Question: I am trying to create a barplot of household income, but the x-values are in the wrong order.
Here's the categories household income I got from my work's API: "0-15k", "15k-25k", "25k-35k", "35k-50k", "50k-75k", "75k-100k", "100k-125k", "125k-150k", "150k-175k", "175k-200k", "200k-250k", "250k+". I took out the names of the email for privacy and used the first 25 rows only.
My script:
'''
#Load Data
Store2 <- read.csv("/Users/Documents/Work/Data/Client2.csv",
na.strings = "", head = TRUE)
#First 25 rows
Email Age Gender HouseholdIncome MaritalStatus
1 @aol.com <NA> Male <NA> <NA>
2 @yahoo.com 45-54 Female <NA> <NA>
3 @stratatec.com <NA> <NA> <NA> <NA>
4 @gmail.com <NA> <NA> <NA> <NA>
5 5@yahoo.com 45-54 Female 75k-100k Married
6 @aol.com 25-34 Male 75k-100k Married
7 @yahoo.com 35-44 Female 125k-150k Married
8 d@sbcglobal.net 55-64 Male 75k-100k Married
9 @yahoo.com 65+ Female 25k-35k Married
10 @me.com <NA> Female <NA> <NA>
11 @sunupcorp.com <NA> Female <NA> <NA>
12 @yahoo.com 45-54 Male 75k-100k Married
13 @att.net <NA> <NA> <NA> <NA>
14 @verizon.net <NA> Male <NA> <NA>
15 @yahoo.com 45-54 Male 50k-75k <NA>
16 @gmail.com 45-54 Male 50k-75k <NA>
17 @roadrunner.com 45-54 Female 15k-25k Single
18 @aol.com 35-44 Male 50k-75k Single
19 @yahoo.com 45-54 Male 125k-150k Single
20 @aol.com <NA> <NA> <NA> <NA>
21 @gmail.com 25-34 Male <NA> <NA>
22 @yahoo.com 25-34 Male 50k-75k Single
23 @gmail.com 55-64 Male 150k-175k Married
24 @trellnjoyce.com <NA> Female 35k-50k Married
25 @aol.com 65+ Male 50k-75k Married
'''
I made the changes to the plot, but the X-axis label is in the way.
'''
#Plot of Household Income
res <- ordered(Store2$HouseholdIncome, levels=c("0-15k", "15k-25k", "25k-35k",
"35k-50k", "50k-75k", "75k-100k",
"100k-125k", "125k-150k", "150k-175k",
"175k-200k", "200k-250k", "250k+"))
#Set dimensions
par(mar=c(8,4,4,3))
#Create plot
plot(res, main = "Distribution of Household Income", xlab = "",
ylab = "Density", las=2, ylim = c(0,2000))
mtext(text="HouseholdIncome", side=1, line=6)
'''

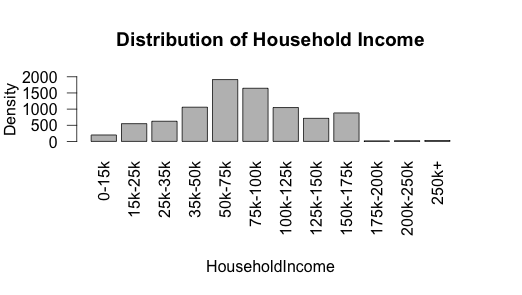
Answer: Make sure you properly order the levels of the HouseholdIncome factor, e.g., like so:
'''
res <- ordered(Store2$HouseholdIncome, levels=c("0-15k", "15k-25k", "25k-35k", "35k-50k", "50k-75k", "75k-100k", "100k-125k", "125k-150k", "150k-175k", "175k-200k", "200k-250k", "250k+"))
par(mar=c(10,3,3,3))
plot(res, main = "Distribution of Household Income",
xlab = "", ylab = "Density", las=2)
mtext(text="HouseholdIncome", side=1, line=3)
'''